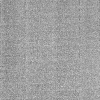
Atmospheric dust classification: dusty